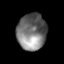
Tissue: skin
Cell type: Epithelial cells
Senescence score: 0.2606
Nuclear area (px): 1045
Mean DAPI intensity: 117.225